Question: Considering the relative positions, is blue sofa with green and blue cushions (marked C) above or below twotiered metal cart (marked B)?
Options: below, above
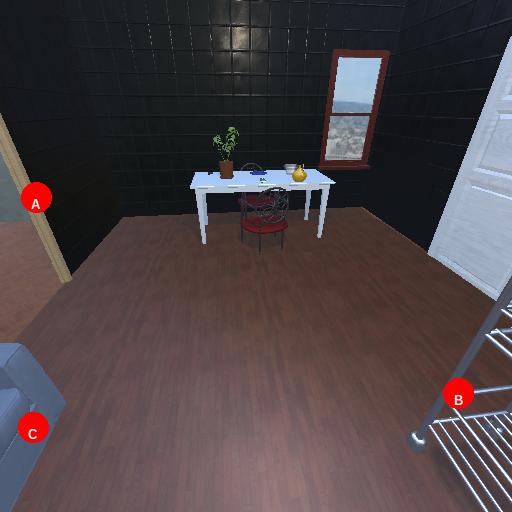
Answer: below